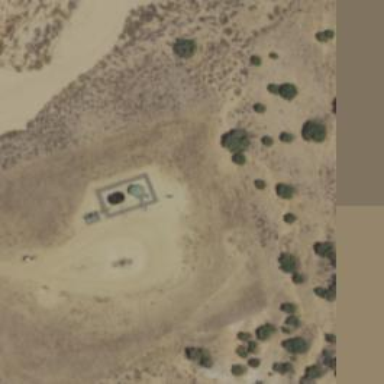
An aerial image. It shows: Storage tank with man-made structure.